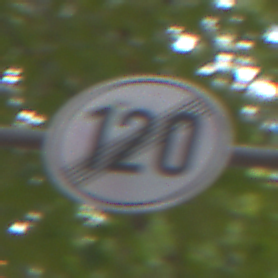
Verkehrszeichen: EndeGeschwindigkeit120
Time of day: MorningAfternoon
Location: Outdoor (Urban)
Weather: Overcast
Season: NotSpecified
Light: Natural